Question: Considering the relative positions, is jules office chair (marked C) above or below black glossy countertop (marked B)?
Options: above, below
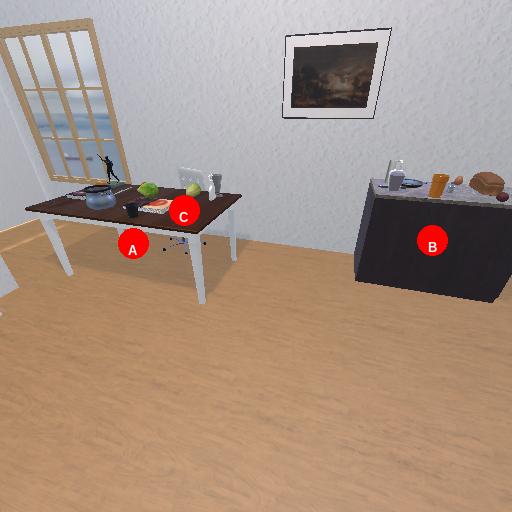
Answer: above